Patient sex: M
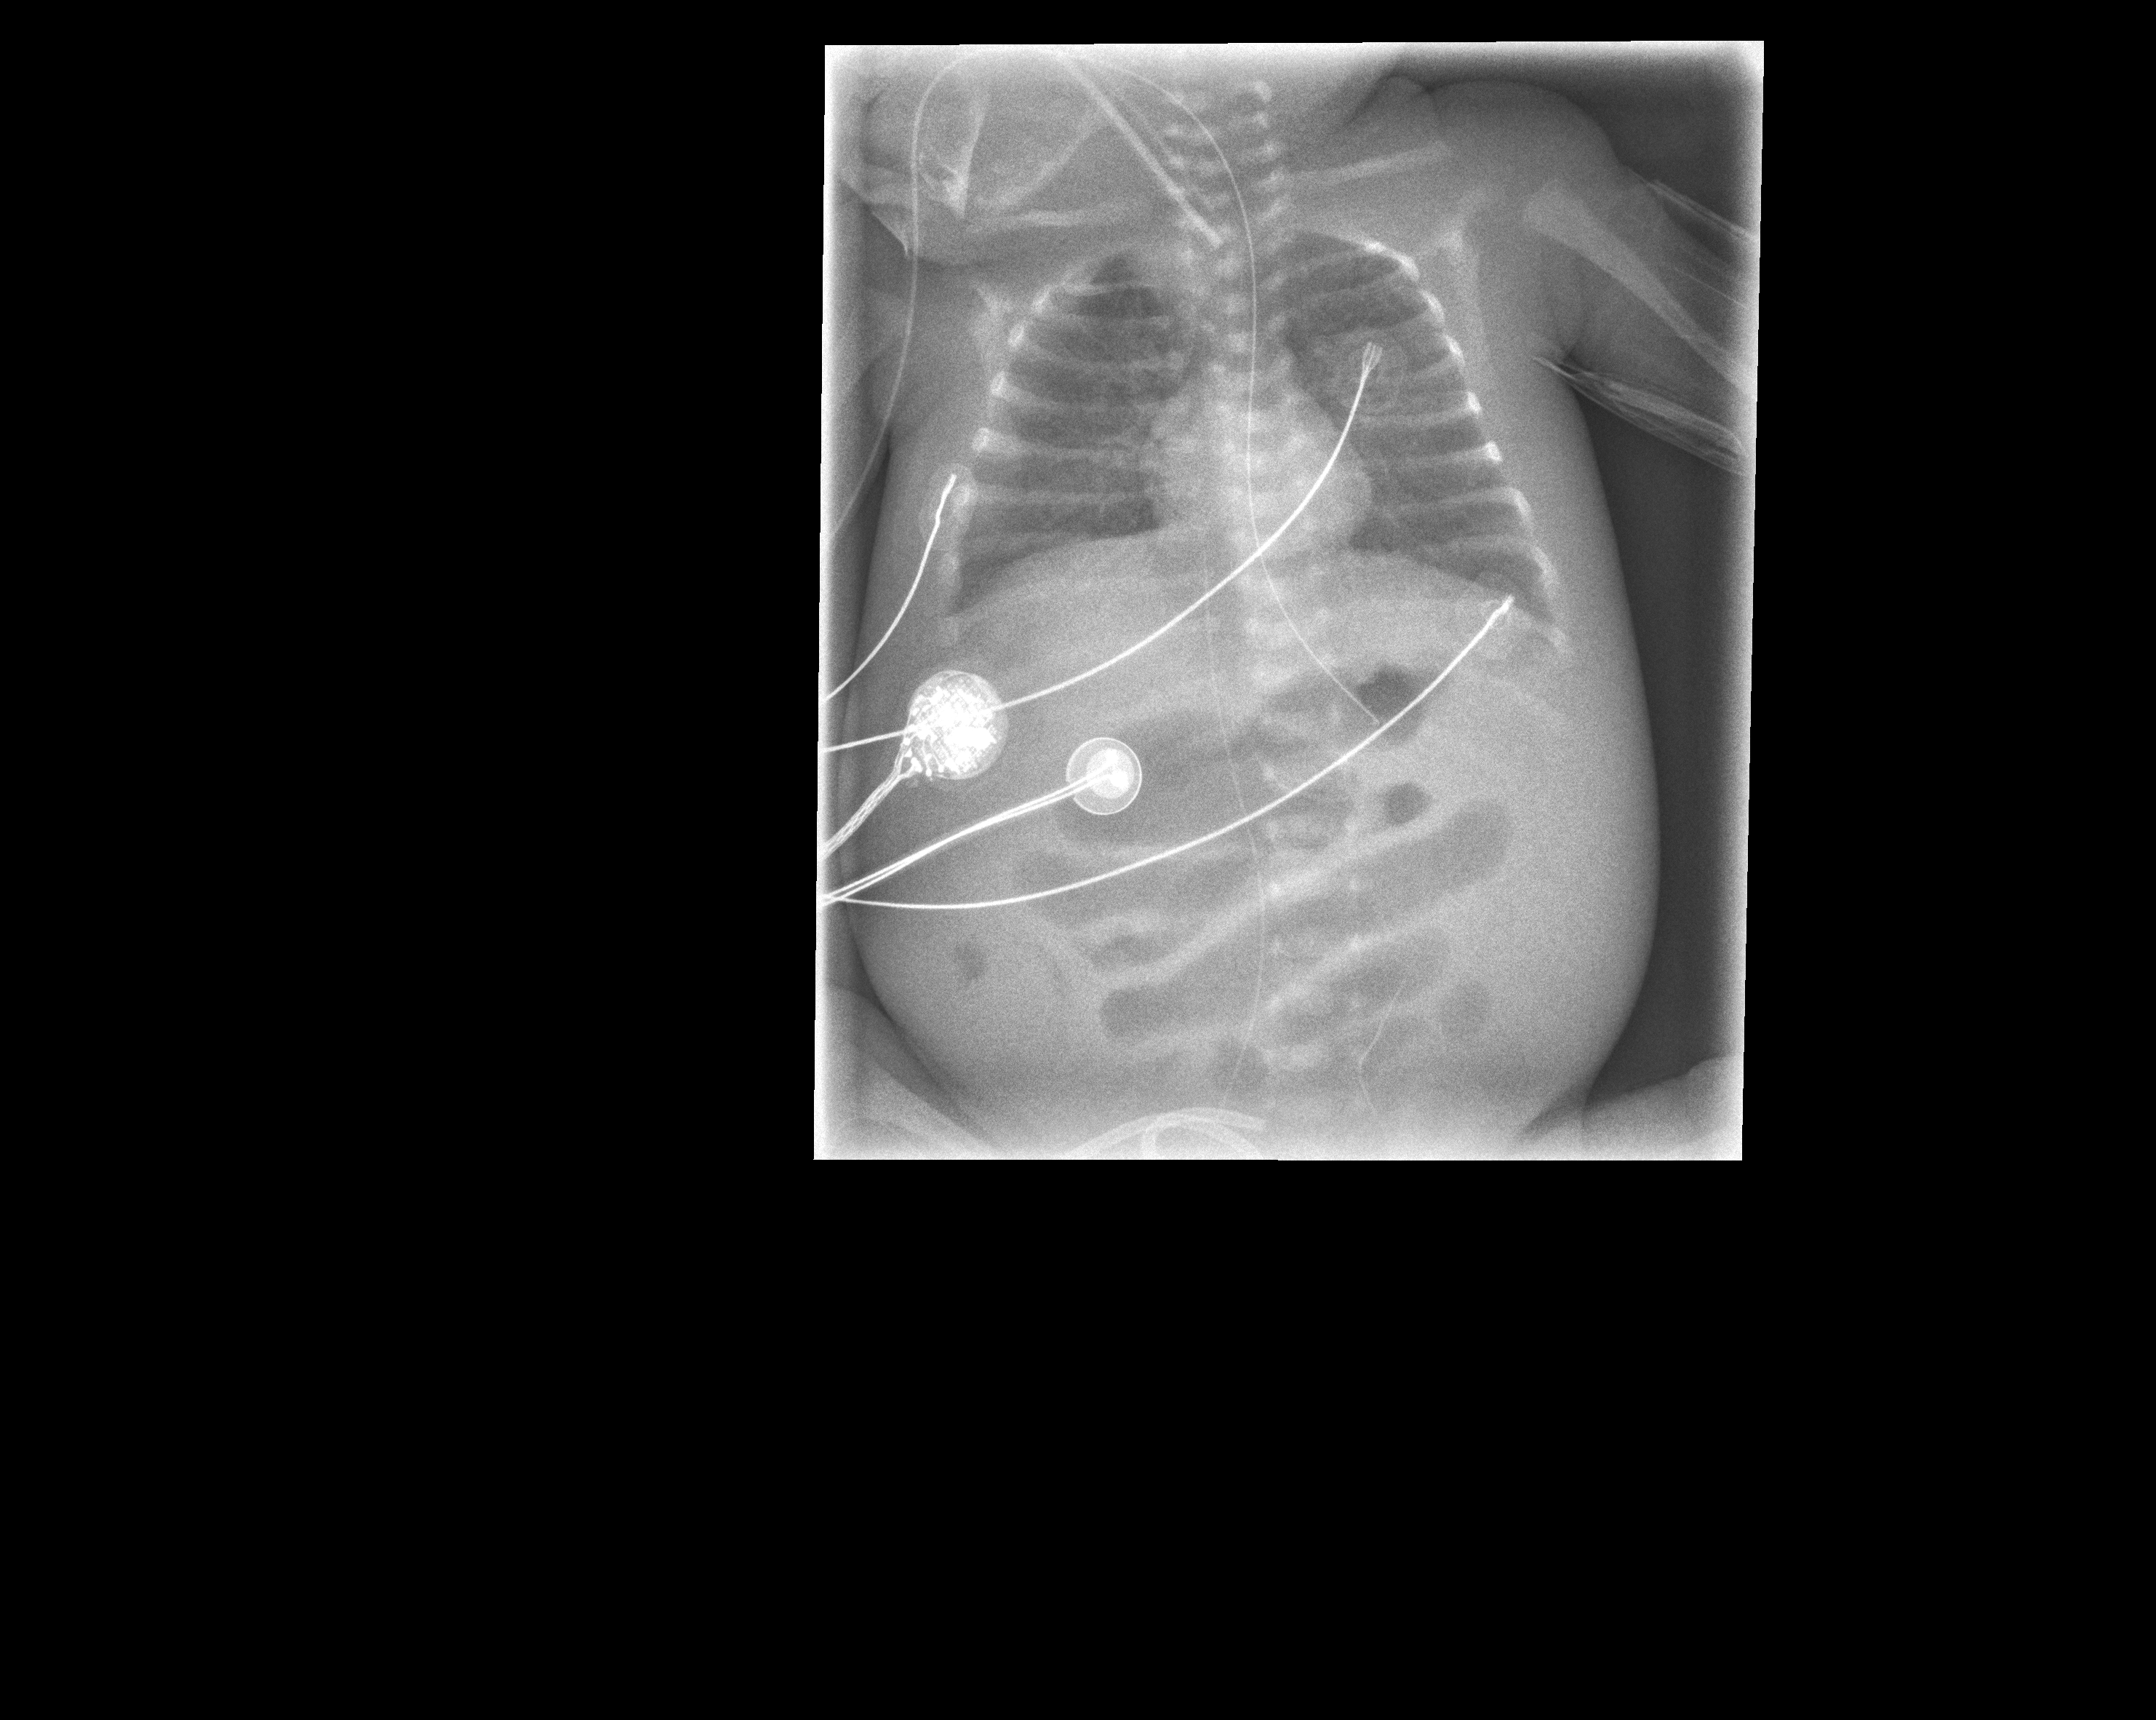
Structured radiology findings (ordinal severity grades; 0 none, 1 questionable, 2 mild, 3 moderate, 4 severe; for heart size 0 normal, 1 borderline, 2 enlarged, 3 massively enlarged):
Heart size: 0
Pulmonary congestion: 0
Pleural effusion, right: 0
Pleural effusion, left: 0
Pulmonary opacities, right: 2
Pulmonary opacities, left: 2
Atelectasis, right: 0
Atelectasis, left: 0